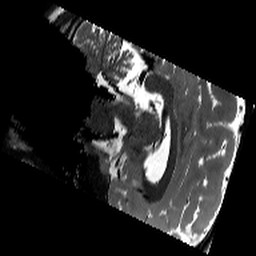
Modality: T2w
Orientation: sagittal